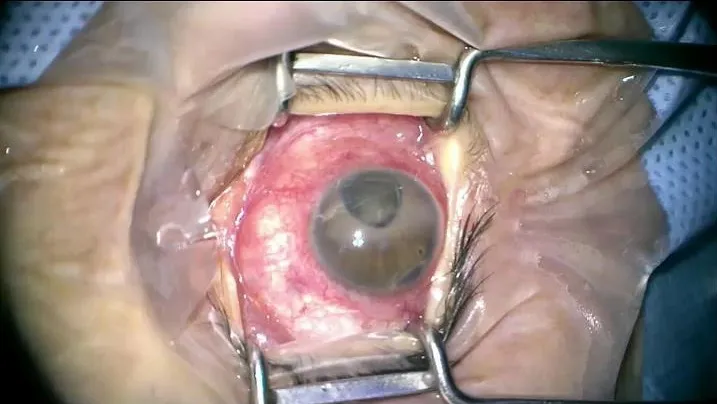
Intraoperative aspect of the anterior segment.
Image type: medical_photograph (other_medical_photograph)